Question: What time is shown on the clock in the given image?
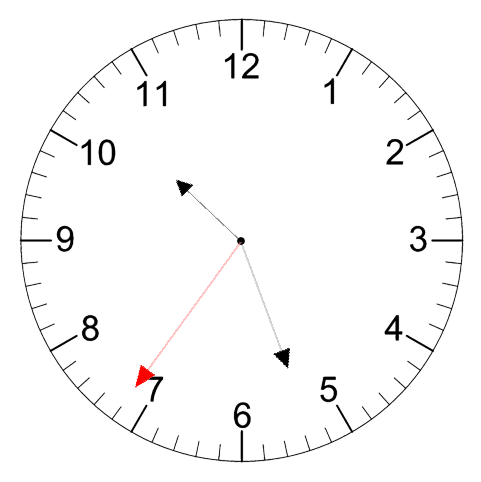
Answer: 10:26:36